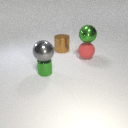
small green metal cylinder to the left of large brown metal cylinder